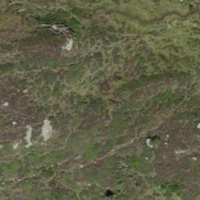
EUNIS habitat code: 26
Species observed at this site:
Rhododendron ferrugineum
Thymus pulegioides
Pinus sylvestris
Podabrus alpinus
Adenostyles alliariae
Pinus mugo
Pinus cembra
Vaccinium myrtillus
Vaccinium vitis-idaea
Arctostaphylos uva-ursi
Picea abies
Chiasmia clathrata
Ranunculus acris
Juniperus communis
Dactylorhiza majalis
Phoenicurus ochruros
Tussilago farfara
Fragaria vesca
Alnus alnobetula
Betula pubescens
Trichophorum cespitosum
Empetrum nigrum
Euphrasia alpina
Polypodium vulgare
Phyllopertha horticola
Lasiommata maera
Micranthes stellaris
Silene dioica
Papilio machaon
Ajuga pyramidalis
Salticus cingulatus
Primula hirsuta
Pyrgus malvae
Sedum alpestre
Pyrrhocorax graculus
Callophrys rubi
Anthus spinoletta
Lepus timidus
Prunella collaris
Trifolium repens
Petasites albus
Sempervivum montanum
Crocus vernus
Calluna vulgaris
Rana temporaria
Aglais urticae
Carterocephalus palaemon
Eriophorum vaginatum
Anas platyrhynchos
Linaria cannabina
Lyrurus tetrix
Lotus corniculatus
Fringilla coelebs
Carduelis carduelis
Lycaena phlaeas
Arctia caja
Bartsia alpina
Pieris rapae
Rumex alpinus